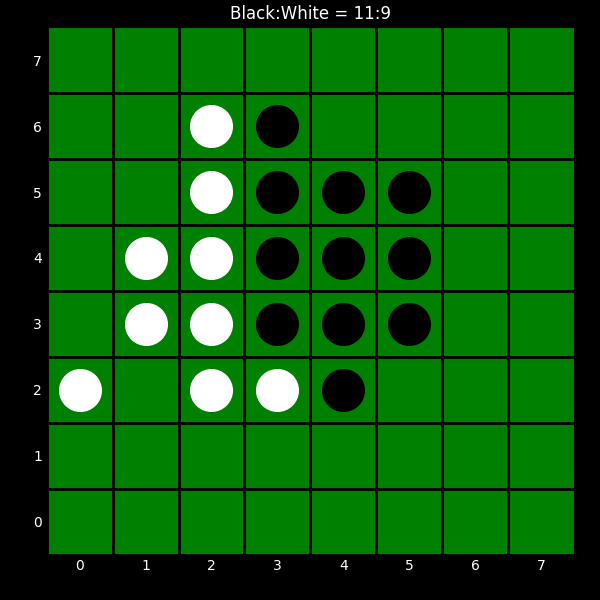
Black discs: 11
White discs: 9